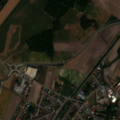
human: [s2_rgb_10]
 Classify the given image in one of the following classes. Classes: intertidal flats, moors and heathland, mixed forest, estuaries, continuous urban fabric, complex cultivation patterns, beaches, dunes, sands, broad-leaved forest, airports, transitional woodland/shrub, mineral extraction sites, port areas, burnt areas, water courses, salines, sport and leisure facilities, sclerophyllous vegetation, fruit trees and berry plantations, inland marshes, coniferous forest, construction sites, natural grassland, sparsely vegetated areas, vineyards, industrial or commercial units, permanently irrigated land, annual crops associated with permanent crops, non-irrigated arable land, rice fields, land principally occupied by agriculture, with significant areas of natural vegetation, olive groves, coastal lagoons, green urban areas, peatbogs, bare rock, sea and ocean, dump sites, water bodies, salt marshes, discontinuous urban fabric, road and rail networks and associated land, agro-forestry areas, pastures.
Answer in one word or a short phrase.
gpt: discontinuous urban fabric, non-irrigated arable land, broad-leaved forest